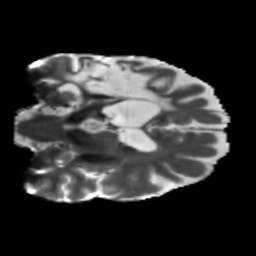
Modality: T2w
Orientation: coronal
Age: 46
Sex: male
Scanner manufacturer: siemens
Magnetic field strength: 3 T
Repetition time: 5.47 s
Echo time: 0.0854 s